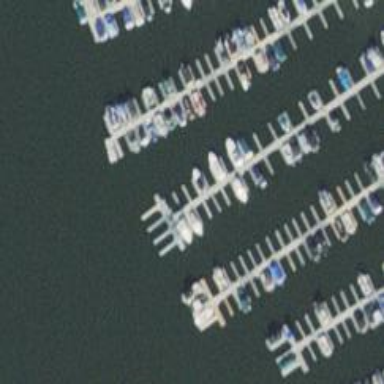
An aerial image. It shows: Man-made pier.